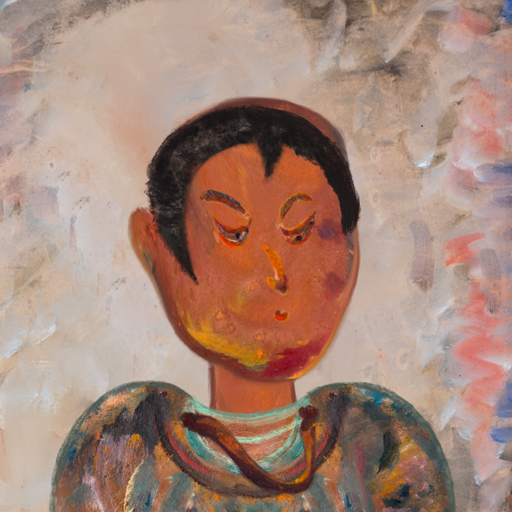
Background: Roy_Bahadur, Head And Neck Side: Mother_And_Son_Son, Face Side: Hypocrite, Bust: Boggyland, Hair Side: Roy_Bahadur, Head Accessory: Blank, Second Necklace: Comrade, Necklace: Blank, Baby: Blank